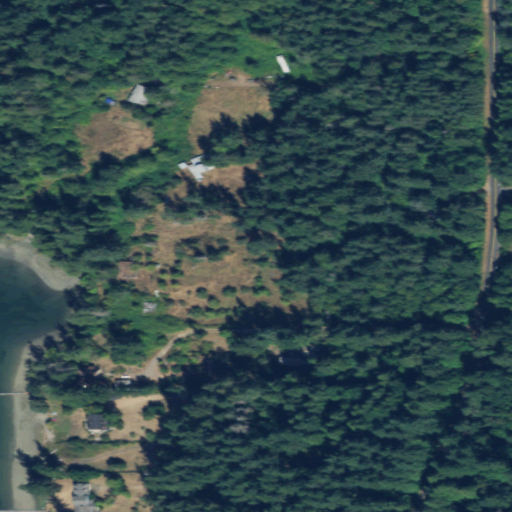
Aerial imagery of cape in Washington named Tiye Point containing evergreen forest, open development, grassland, low intensity development, mixed forest, barren land, deciduous forest, shrub, herbaceous wetlands, woody wetlands, medium intensity development, and open water